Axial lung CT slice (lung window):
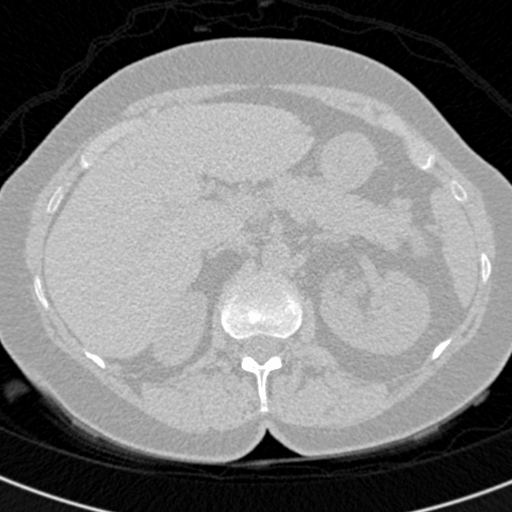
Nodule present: no